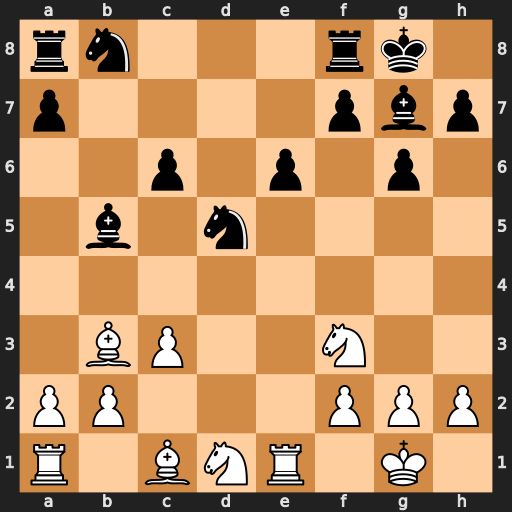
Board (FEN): rn3rk1/p4pbp/2p1p1p1/1b1n4/8/1BP2N2/PP3PPP/R1BNR1K1
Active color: w
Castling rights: -
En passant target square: -
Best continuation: c4 Ba6 cxd5